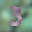
Label: 3